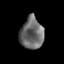
Tissue: skin
Cell type: Epithelial cells
Senescence score: 0.2034
Nuclear area (px): 722
Mean DAPI intensity: 106.231